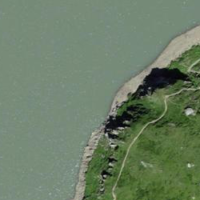
EUNIS habitat code: 14
Species observed at this site:
Rhododendron ferrugineum
Dryas octopetala